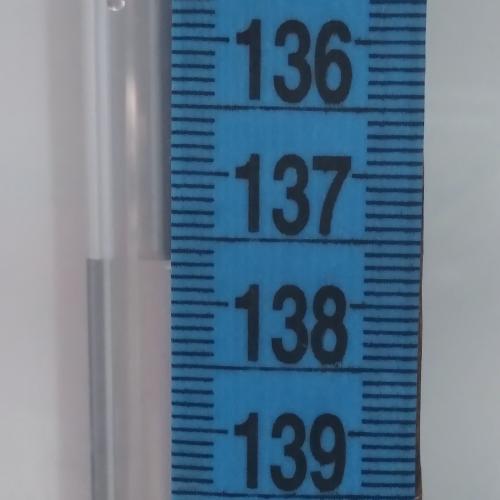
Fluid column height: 137.7 cm